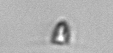
Label: Pyramimonas